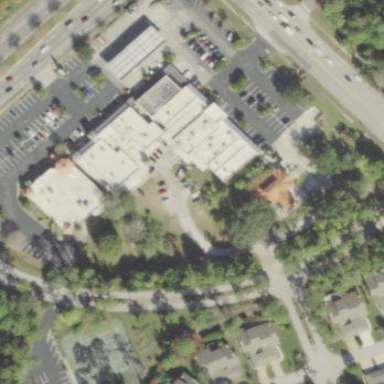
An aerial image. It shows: Retail building.